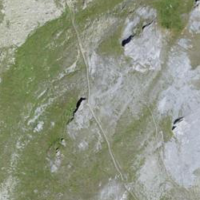
EUNIS habitat code: 31
Species observed at this site:
Agriades glandon